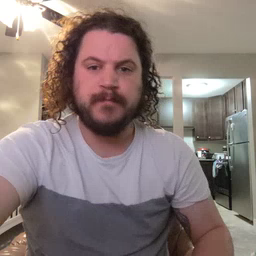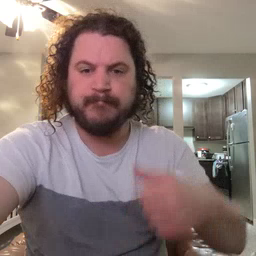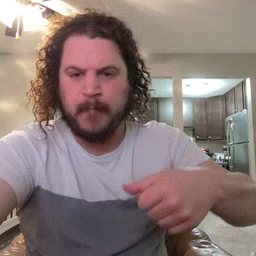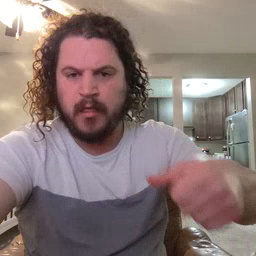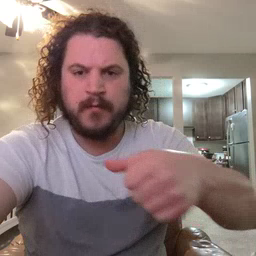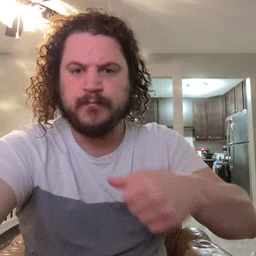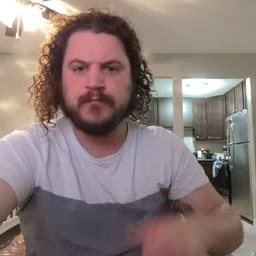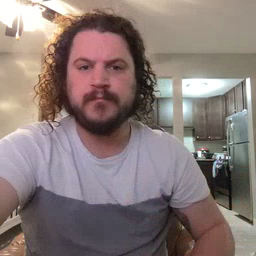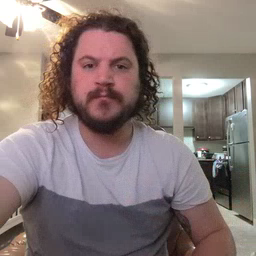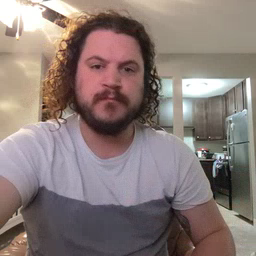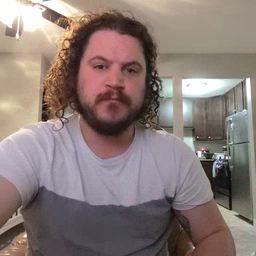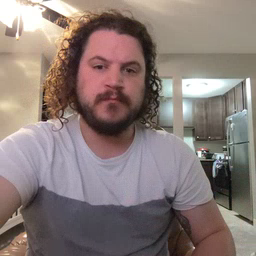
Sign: puzzle